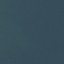
Land use / land cover class: SeaLake